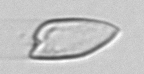
Label: Prorocentrum_dentatum